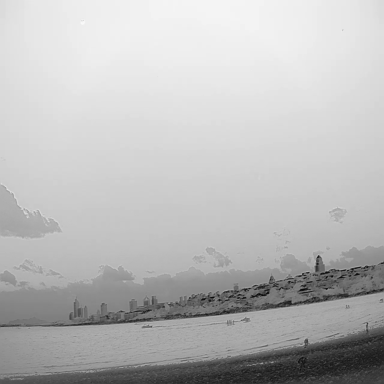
There are five objects shown in the infrared image, including four bulk_carriers, and a canoe.